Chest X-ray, PA view. Patient: 68 years old, sex F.
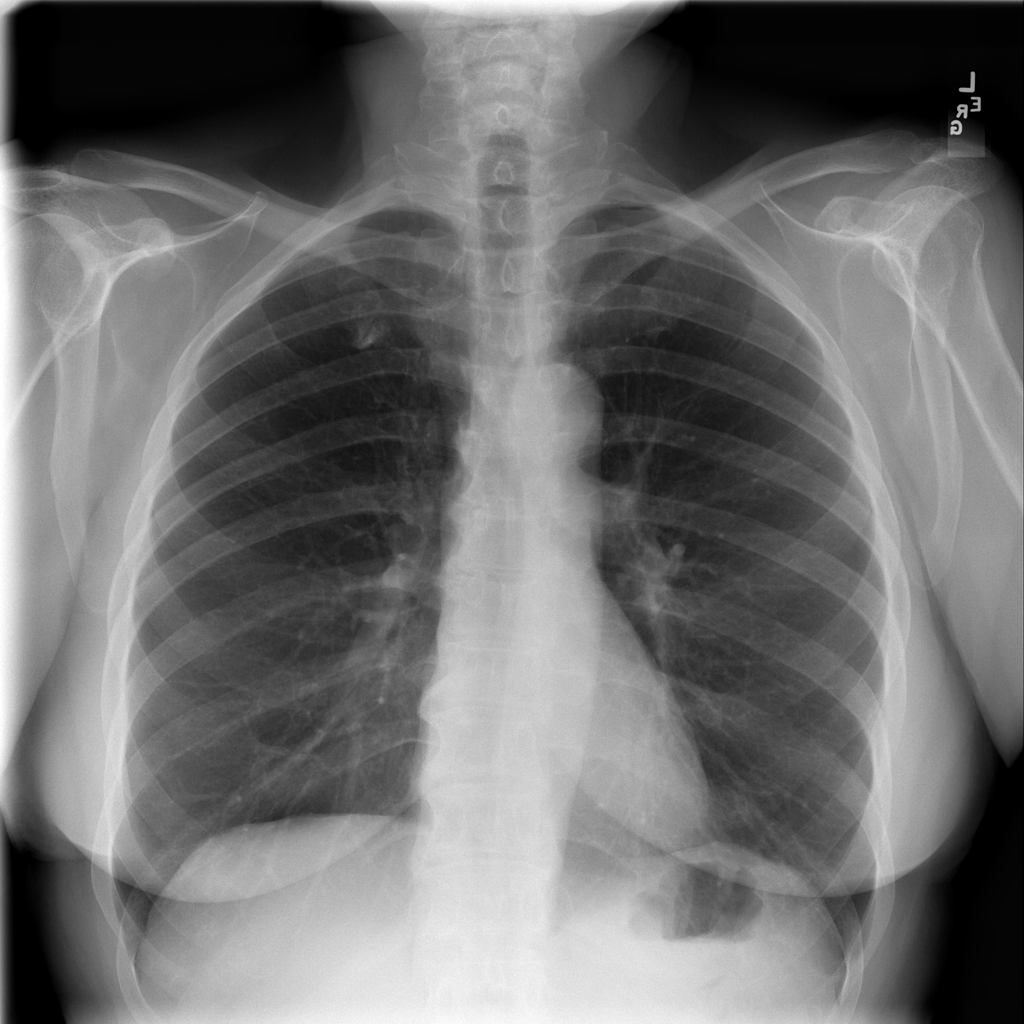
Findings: No Finding